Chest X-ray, AP view. Patient: 51 years old, sex M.
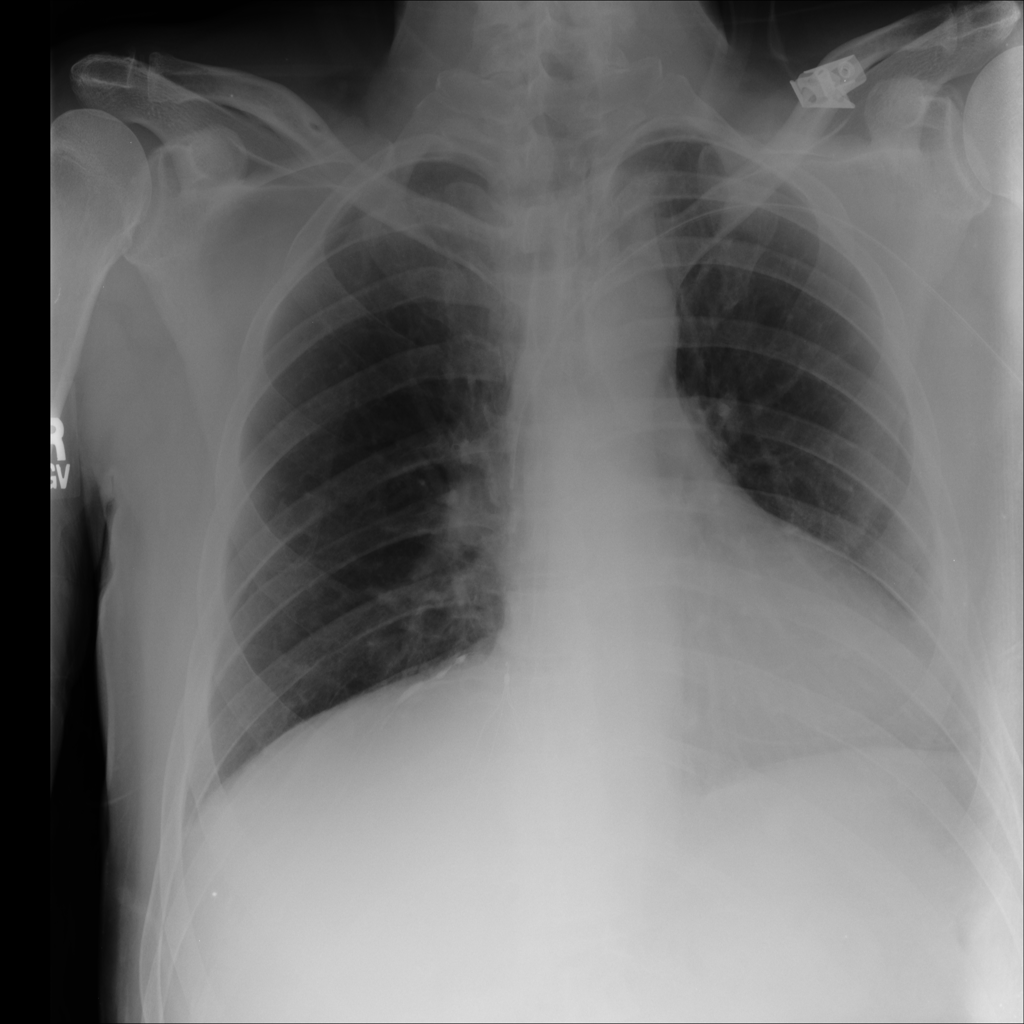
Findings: No Finding